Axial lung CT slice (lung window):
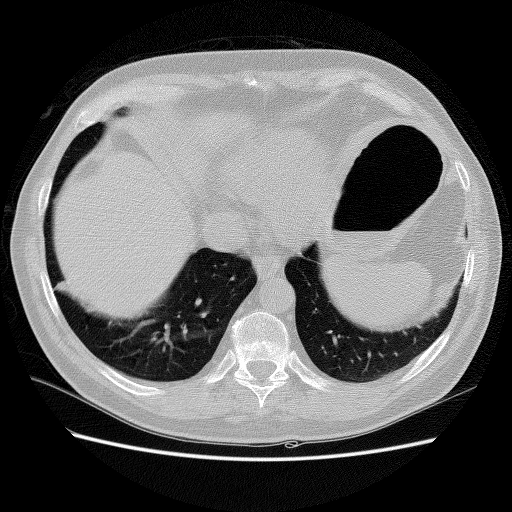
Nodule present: no